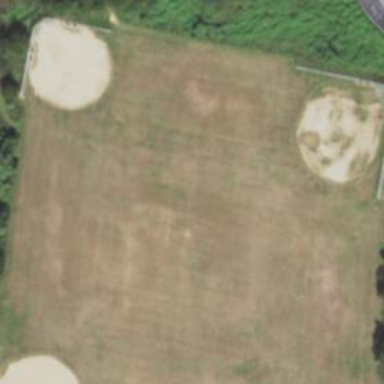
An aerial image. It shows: Baseball pitch for leisure land.